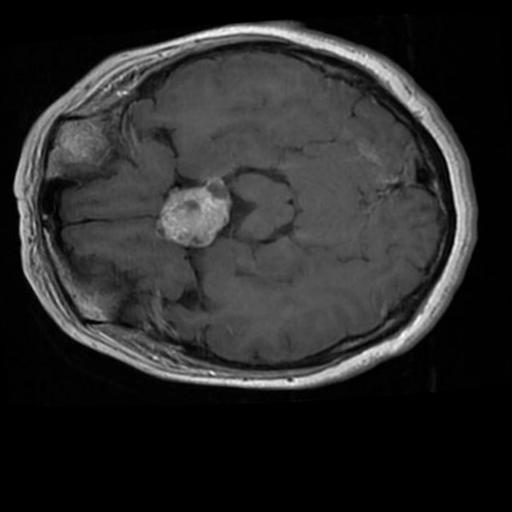
Label: brain_tumor